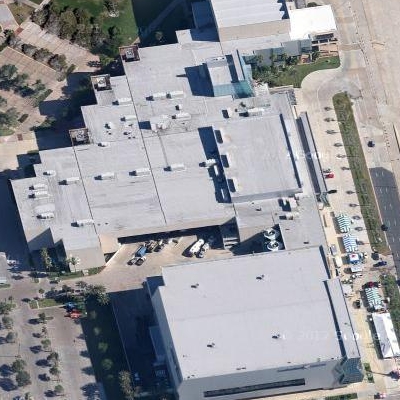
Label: Industry